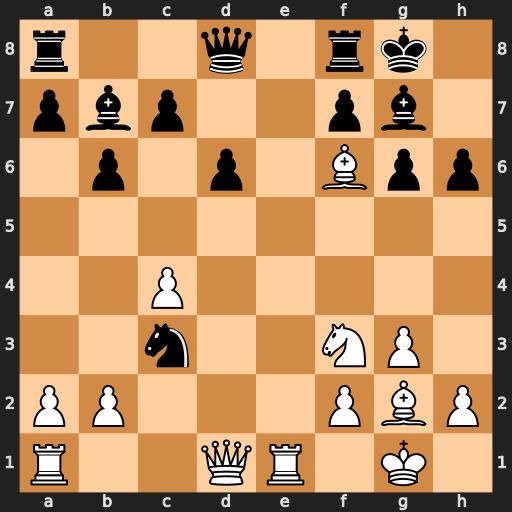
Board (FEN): r2q1rk1/pbp2pb1/1p1p1Bpp/8/2P5/2n2NP1/PP3PBP/R2QR1K1
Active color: w
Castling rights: -
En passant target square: -
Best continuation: Bxc3 Bxc3 bxc3